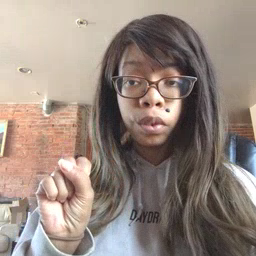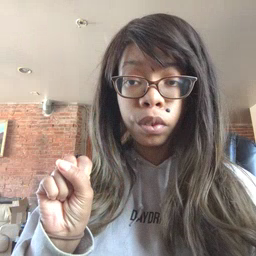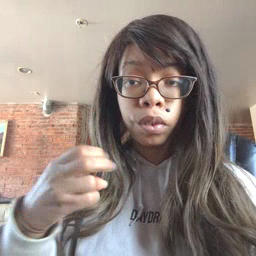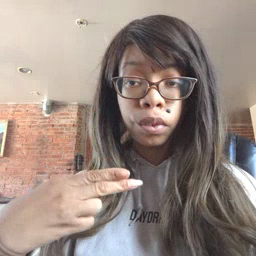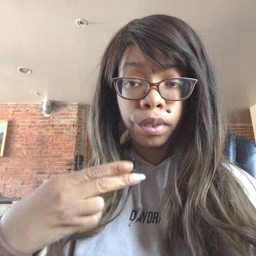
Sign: hesheit